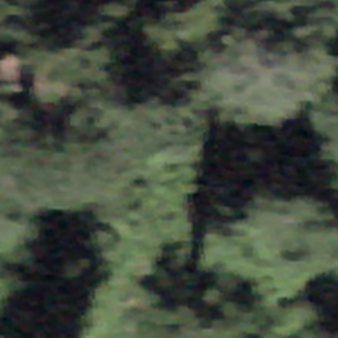
Label: other